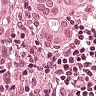
Metastatic tissue present: yes